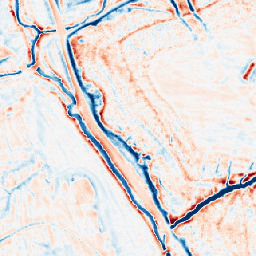
Category: edge_preserving
Decomposition family: bilateral
Decomposition parameters: d: 15
sigma_color: 50
sigma_space: 50
Upsampling method: area
Upsampling parameters: scale: 4
Upsampling scale: 4